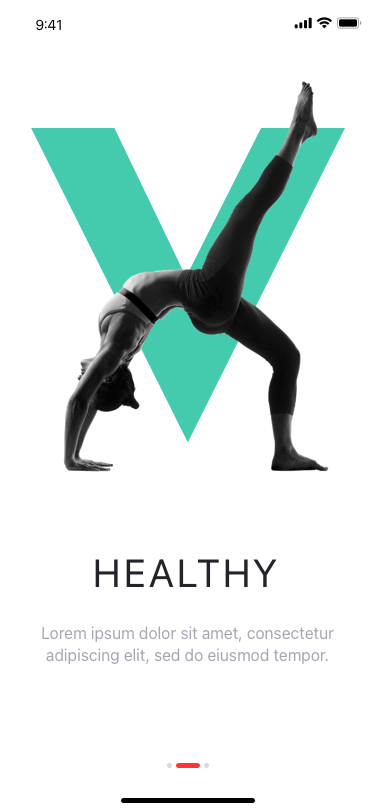
Text in this UI design:
HEALTHY
Lorem ipsum dolor sit amet, consectetur adipiscing elit, sed do eiusmod tempor.